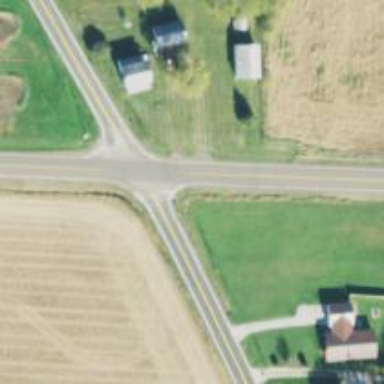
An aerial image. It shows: Road with stop sign.